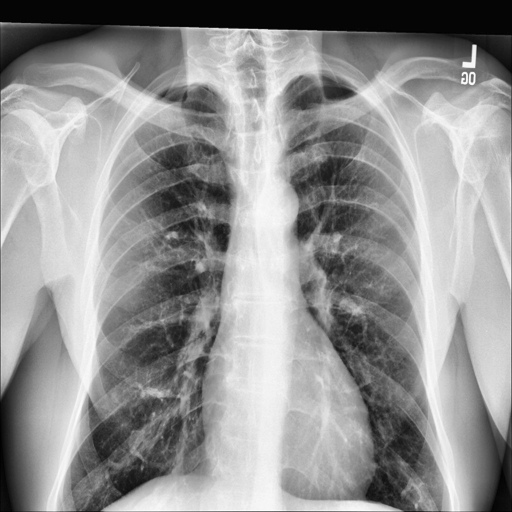
Finding: NORMAL